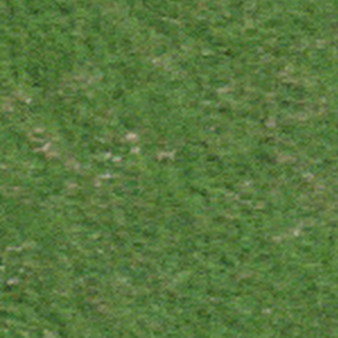
Label: other